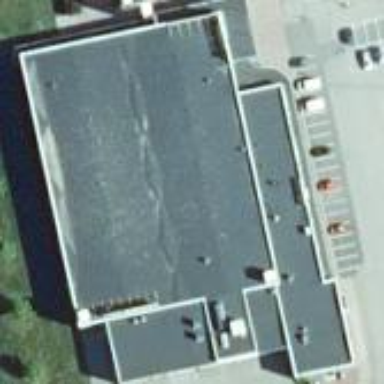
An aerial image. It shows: Flat-roofed retail building with tar paper roof.